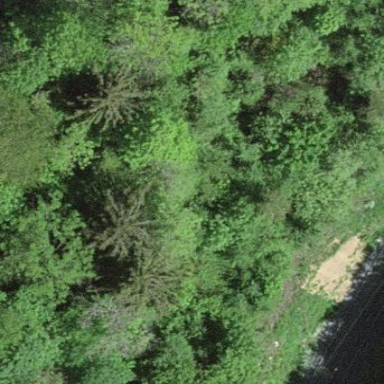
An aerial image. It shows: Forest area.